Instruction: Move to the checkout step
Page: cart
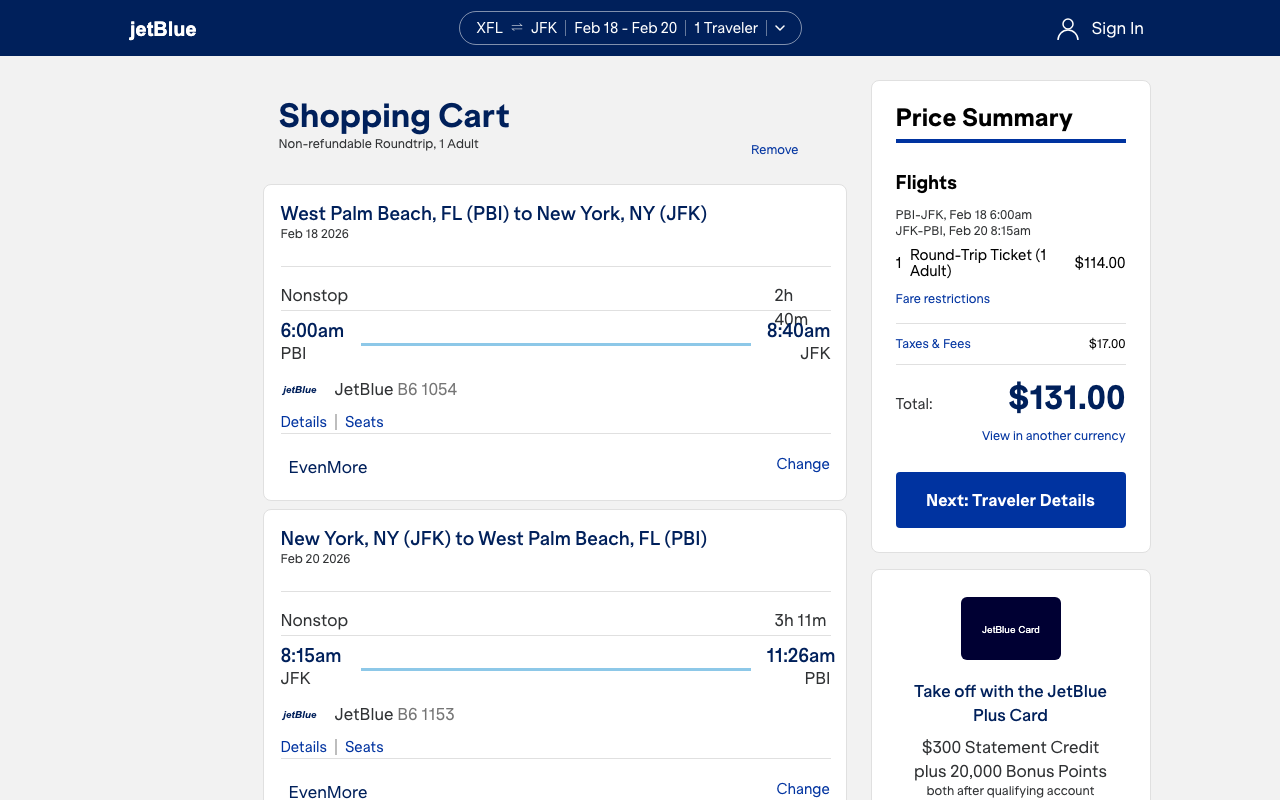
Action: click